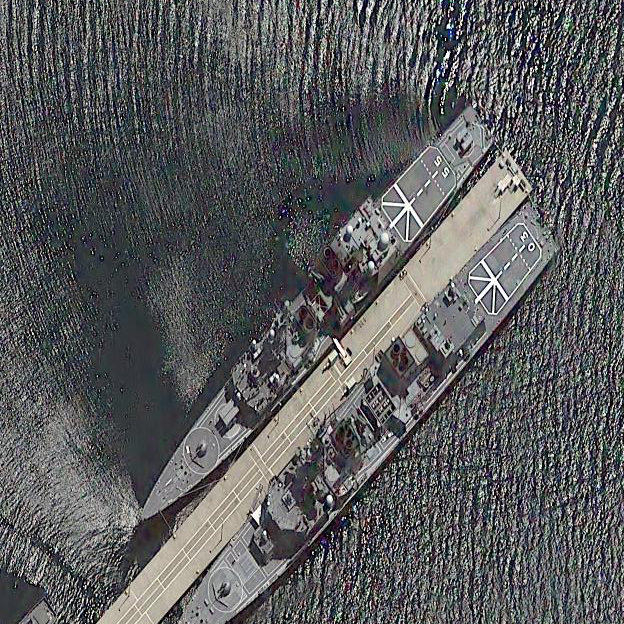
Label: Murasame-class_destroyer